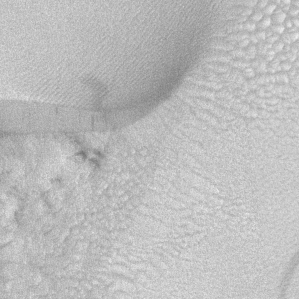
Label: frost